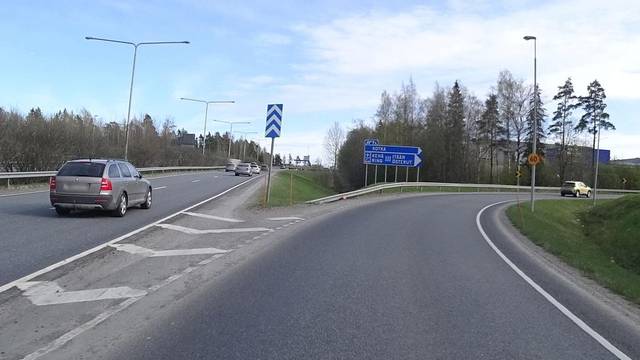
Region: Finland
Coordinates: 60.292, 24.858